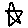
Label: star